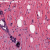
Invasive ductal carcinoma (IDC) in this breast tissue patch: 0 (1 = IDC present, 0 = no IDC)